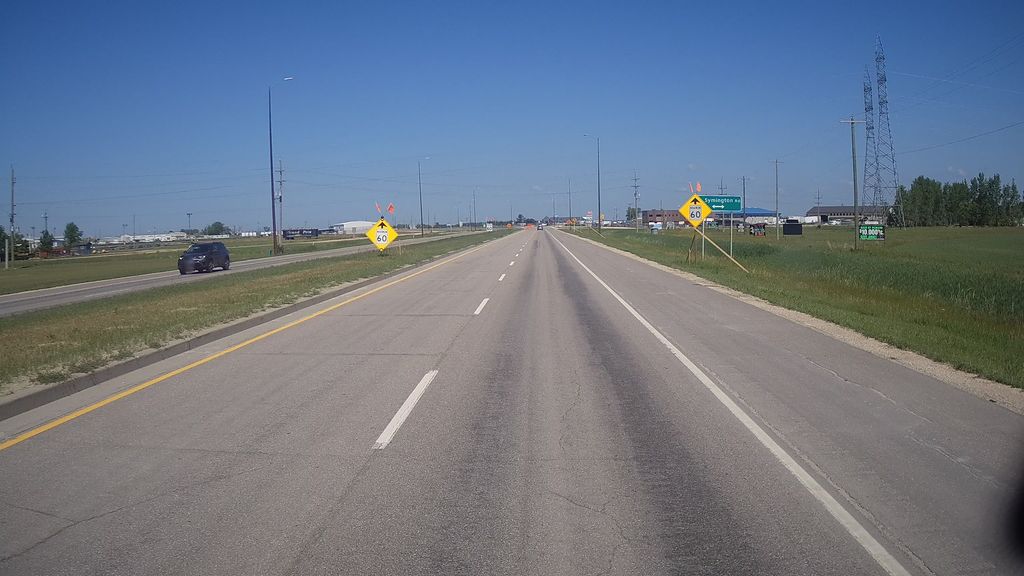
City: winnipeg